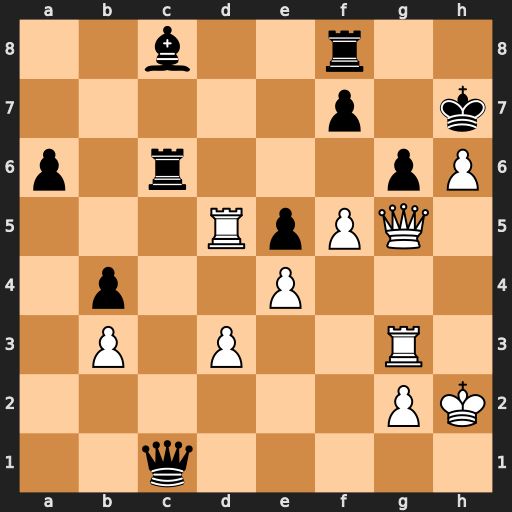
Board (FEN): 2b2r2/5p1k/p1r3pP/3RpPQ1/1p2P3/1P1P2R1/6PK/2q5
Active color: w
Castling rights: -
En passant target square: -
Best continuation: fxg6+ Rxg6 Qxc1